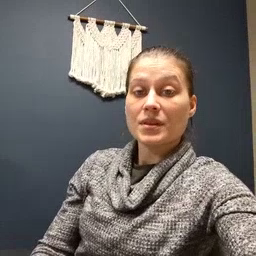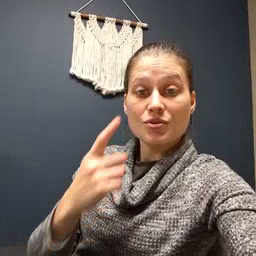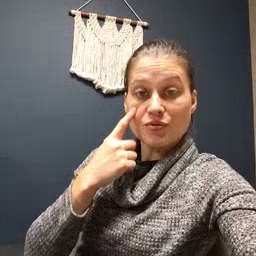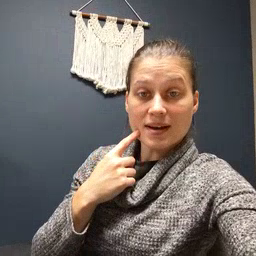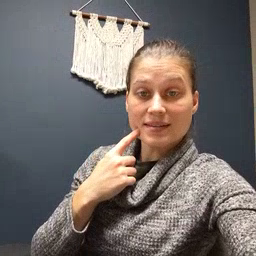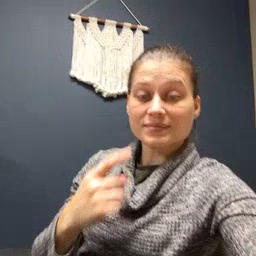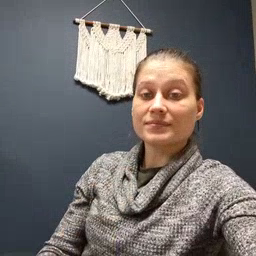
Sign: cry